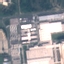
Land use / land cover class: Industrial